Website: apple
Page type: payment
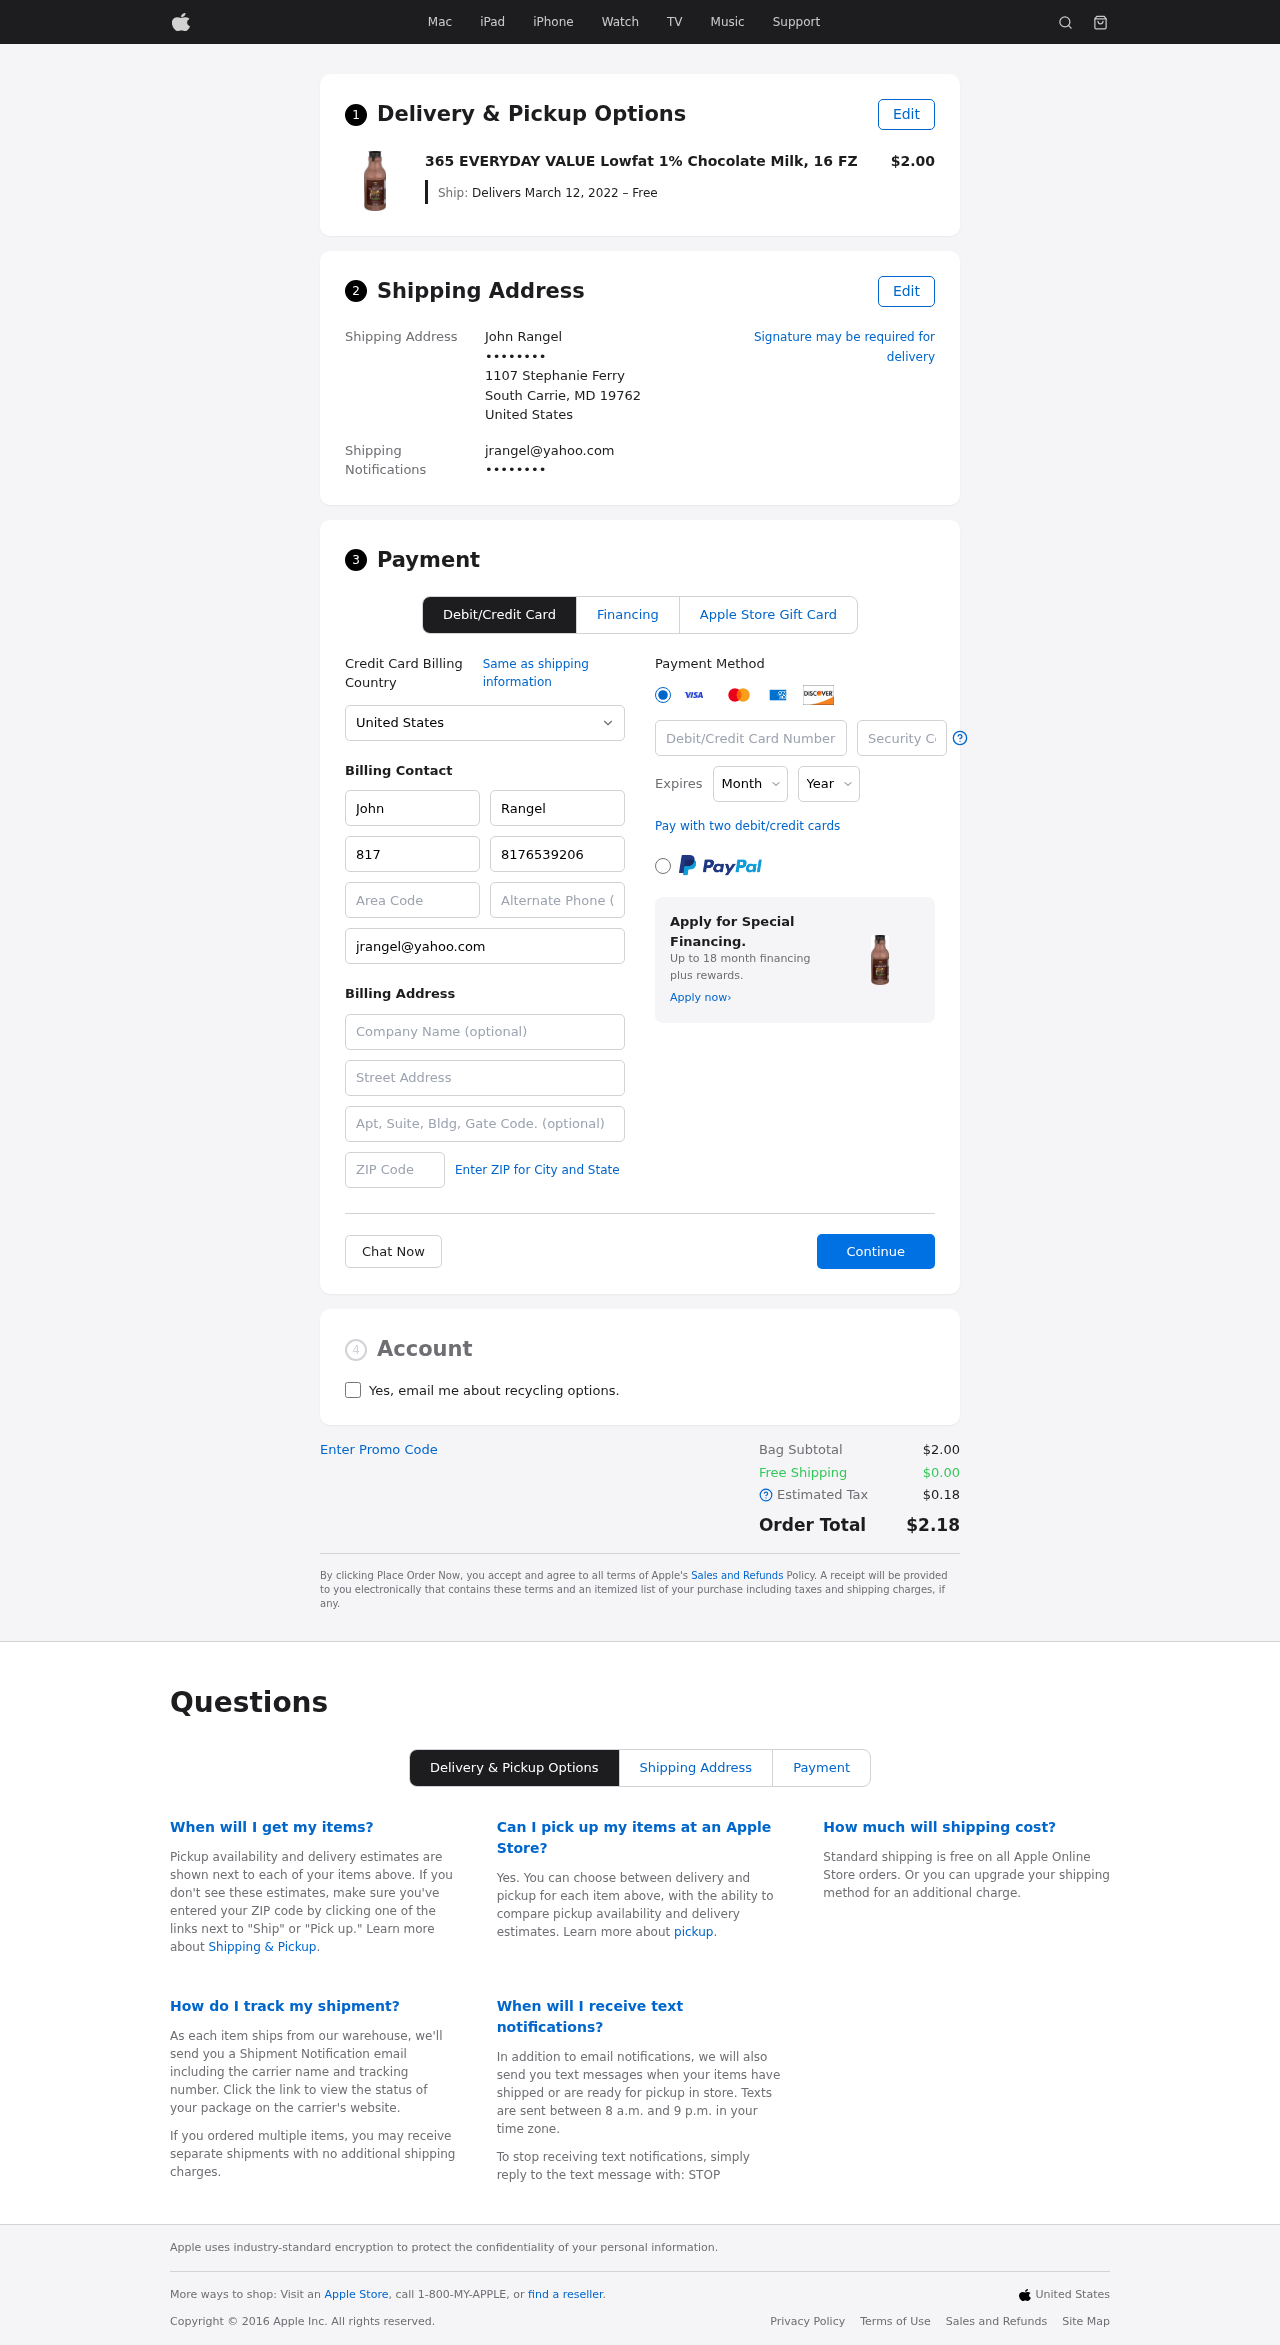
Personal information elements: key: PII_CARD_CVV
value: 579
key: PII_CARD_EXPIRY_MONTH
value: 06
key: PII_CARD_EXPIRY_YEAR
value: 28
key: PII_CARD_NUMBER
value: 4500 5528 8823 1559
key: PII_CITY_STATE_ZIP
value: South Carrie, MD 19762
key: PII_COUNTRY
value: United States
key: PII_EMAIL
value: jrangel@yahoo.com
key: PII_EMAIL2
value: jrangel@yahoo.com
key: PII_FIRSTNAME
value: John
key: PII_FULLNAME
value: John Rangel
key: PII_LASTNAME
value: Rangel
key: PII_PHONE3
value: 8176539206
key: PII_PHONE_AREA
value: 817
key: PII_POSTCODE2
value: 33706
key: PII_SECURITY_CODE
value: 7174
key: PII_STREET
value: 1107 Stephanie Ferry
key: PII_STREET2
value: Suite 508
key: PII_PHONE
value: ••••••••
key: PII_PHONE2
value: ••••••••
Product elements: key: PRODUCT1_NAME
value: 365 EVERYDAY VALUE Lowfat 1% Chocolate Milk, 16 FZ
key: PRODUCT1_PRICE
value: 2
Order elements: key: ORDER_DELIVERY_DATE
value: Delivers March 12, 2022 – Free
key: ORDER_SUBTOTAL
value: $2.00
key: ORDER_SHIPPING_COST
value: $0.00
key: ORDER_TAX
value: $0.18
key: ORDER_TOTAL
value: $2.18